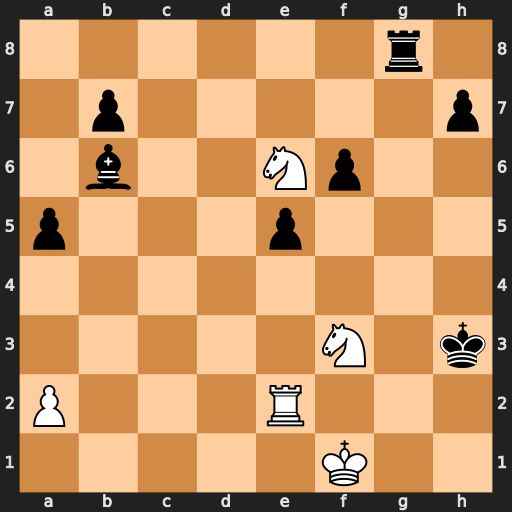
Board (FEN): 6r1/1p5p/1b2Np2/p3p3/8/5N1k/P3R3/5K2
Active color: w
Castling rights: -
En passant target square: -
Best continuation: Rh2+ Kg4 Rg2+ Kxf3 Rxg8